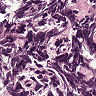
Metastatic tissue present: no